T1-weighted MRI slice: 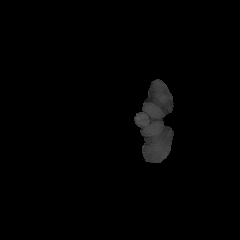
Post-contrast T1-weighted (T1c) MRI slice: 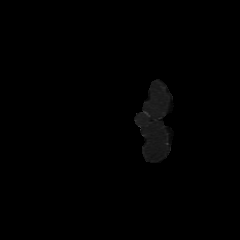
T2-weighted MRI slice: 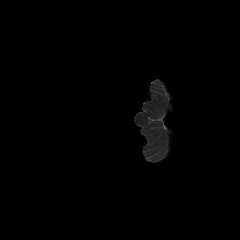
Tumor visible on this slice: no